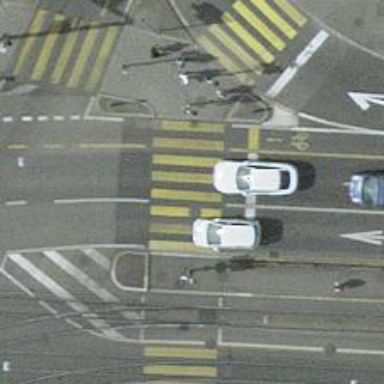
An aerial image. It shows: Road crossing with traffic signals.